Question: I'm experiencing a weird glitch in the <URL>.
I'm trying to get the featured image to be pulled into a fancybox. The featured image exists as a hidden div that get's display:visible and fancyboxed. It works except the wrapping div doesn't match the image's dimensions. I've even followed the instructions to override by calling out an inline width and height for the container div that's hidden.
Here's the screenshot of what's happening:

Here's the code from my page-casa.phtml template:
'''
<aside class="galeria-preview" role="complementary">
<h2><a class="fancybox" href="#galeria-img">Pr&oacute;ximo Exposici&oacute;n: <br/>
<span class="verde"><?php echo get_post_meta($post->ID, 'galeria-proximo',true); ?></span></a></h2>
<div style="width:940px;height:400px;" id="galeria-img" class="hidden">
<?php the_post_thumbnail( 'full' ); ?>
</div>
</aside>
'''
Thanks for any help peeps!
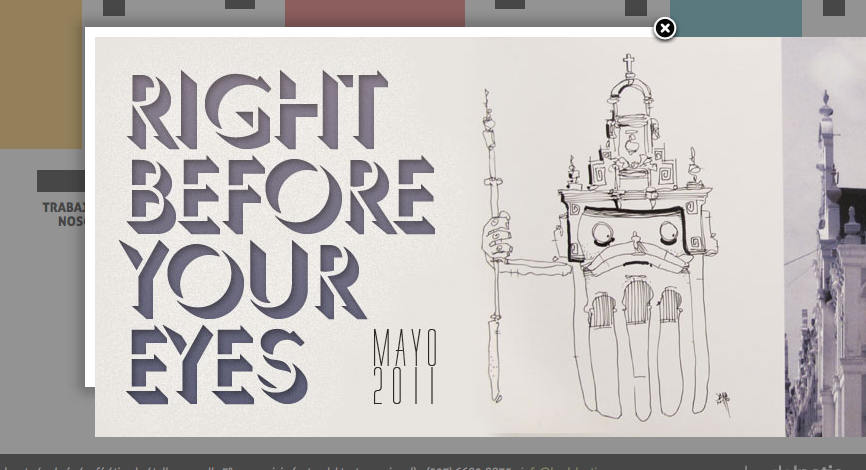
Answer: I suggest you to go directly without using a plugin for this.
I had a resizing problem like yours. I coded and searched a lot for it and finally moved to this <URL> that has autoresing and my problem solved...